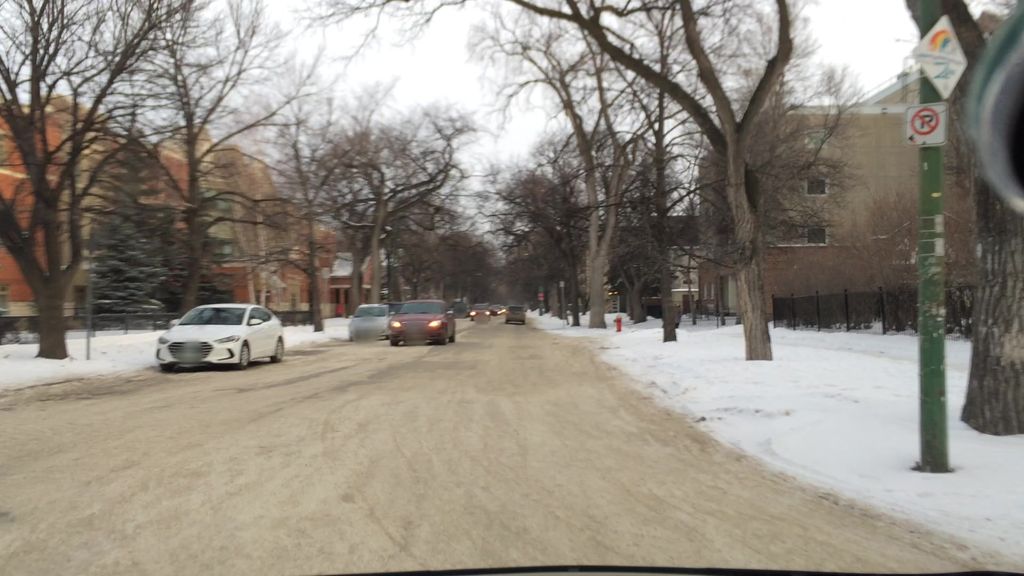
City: winnipeg